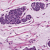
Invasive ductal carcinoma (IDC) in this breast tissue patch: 1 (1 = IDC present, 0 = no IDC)